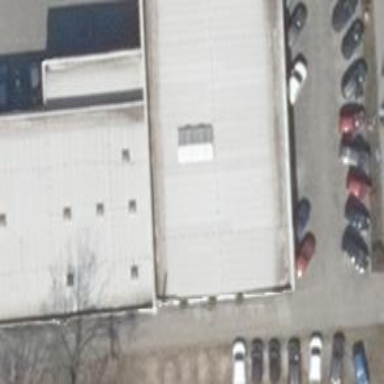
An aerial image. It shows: Car shop.